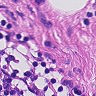
Metastatic tissue present: no